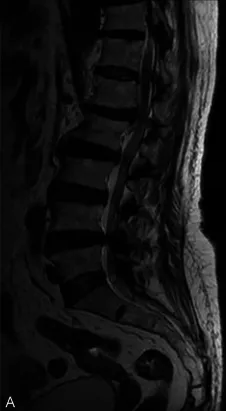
Sagittal MRI.
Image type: radiology (mri)